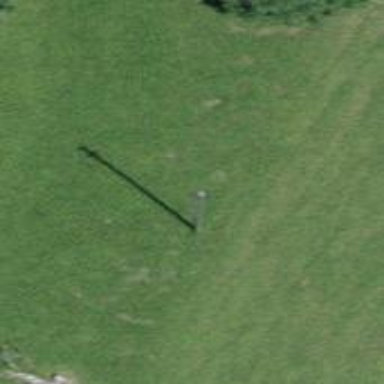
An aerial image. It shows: Power pole.